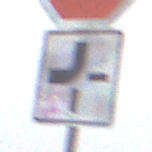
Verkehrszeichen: VerlaufVorfahrtsstrasse2
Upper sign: Stop
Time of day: Midday
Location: Outdoor (Suburban)
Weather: Overcast
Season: NotSpecified
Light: Natural